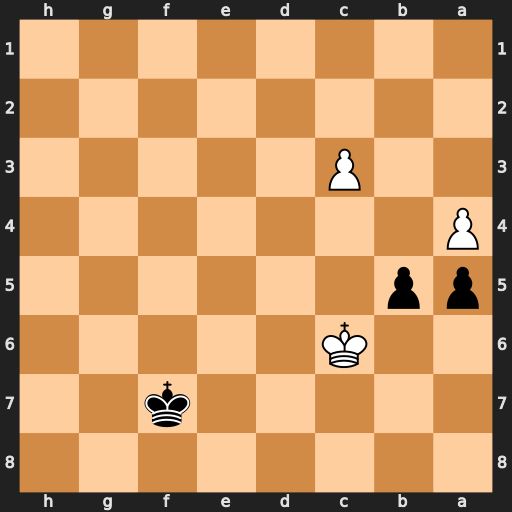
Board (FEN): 8/5k2/2K5/pp6/P7/2P5/8/8
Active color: b
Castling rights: -
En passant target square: -
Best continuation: bxa4 Kb5 a3 Ka4 a2